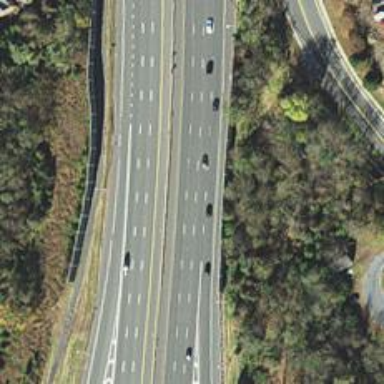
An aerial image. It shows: Asphalt motorway.